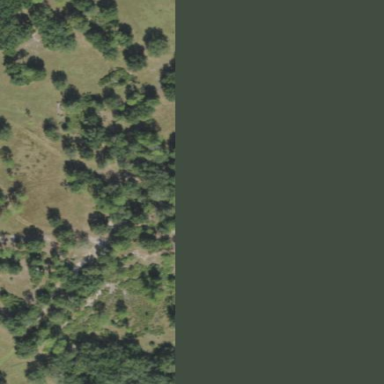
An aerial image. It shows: Mixed woodland with various types of leaves.